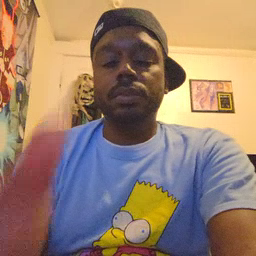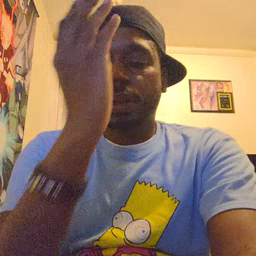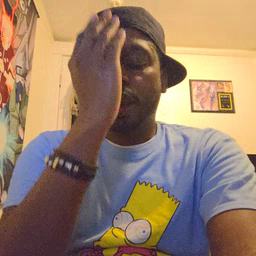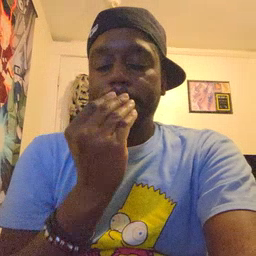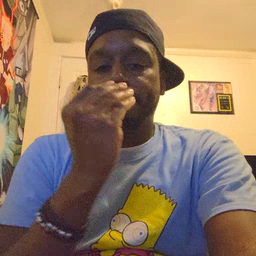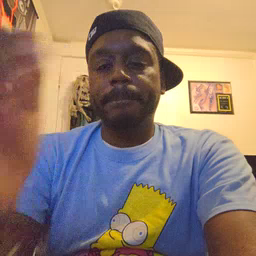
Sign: sleep